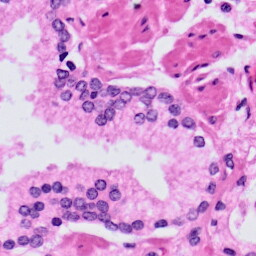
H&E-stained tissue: Prostate